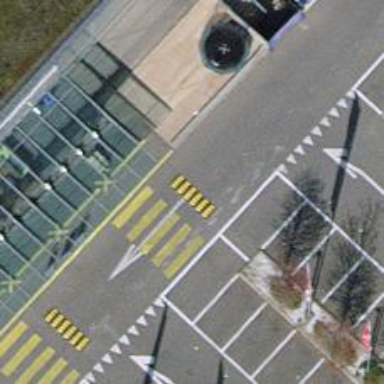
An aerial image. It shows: Bump for traffic calming.